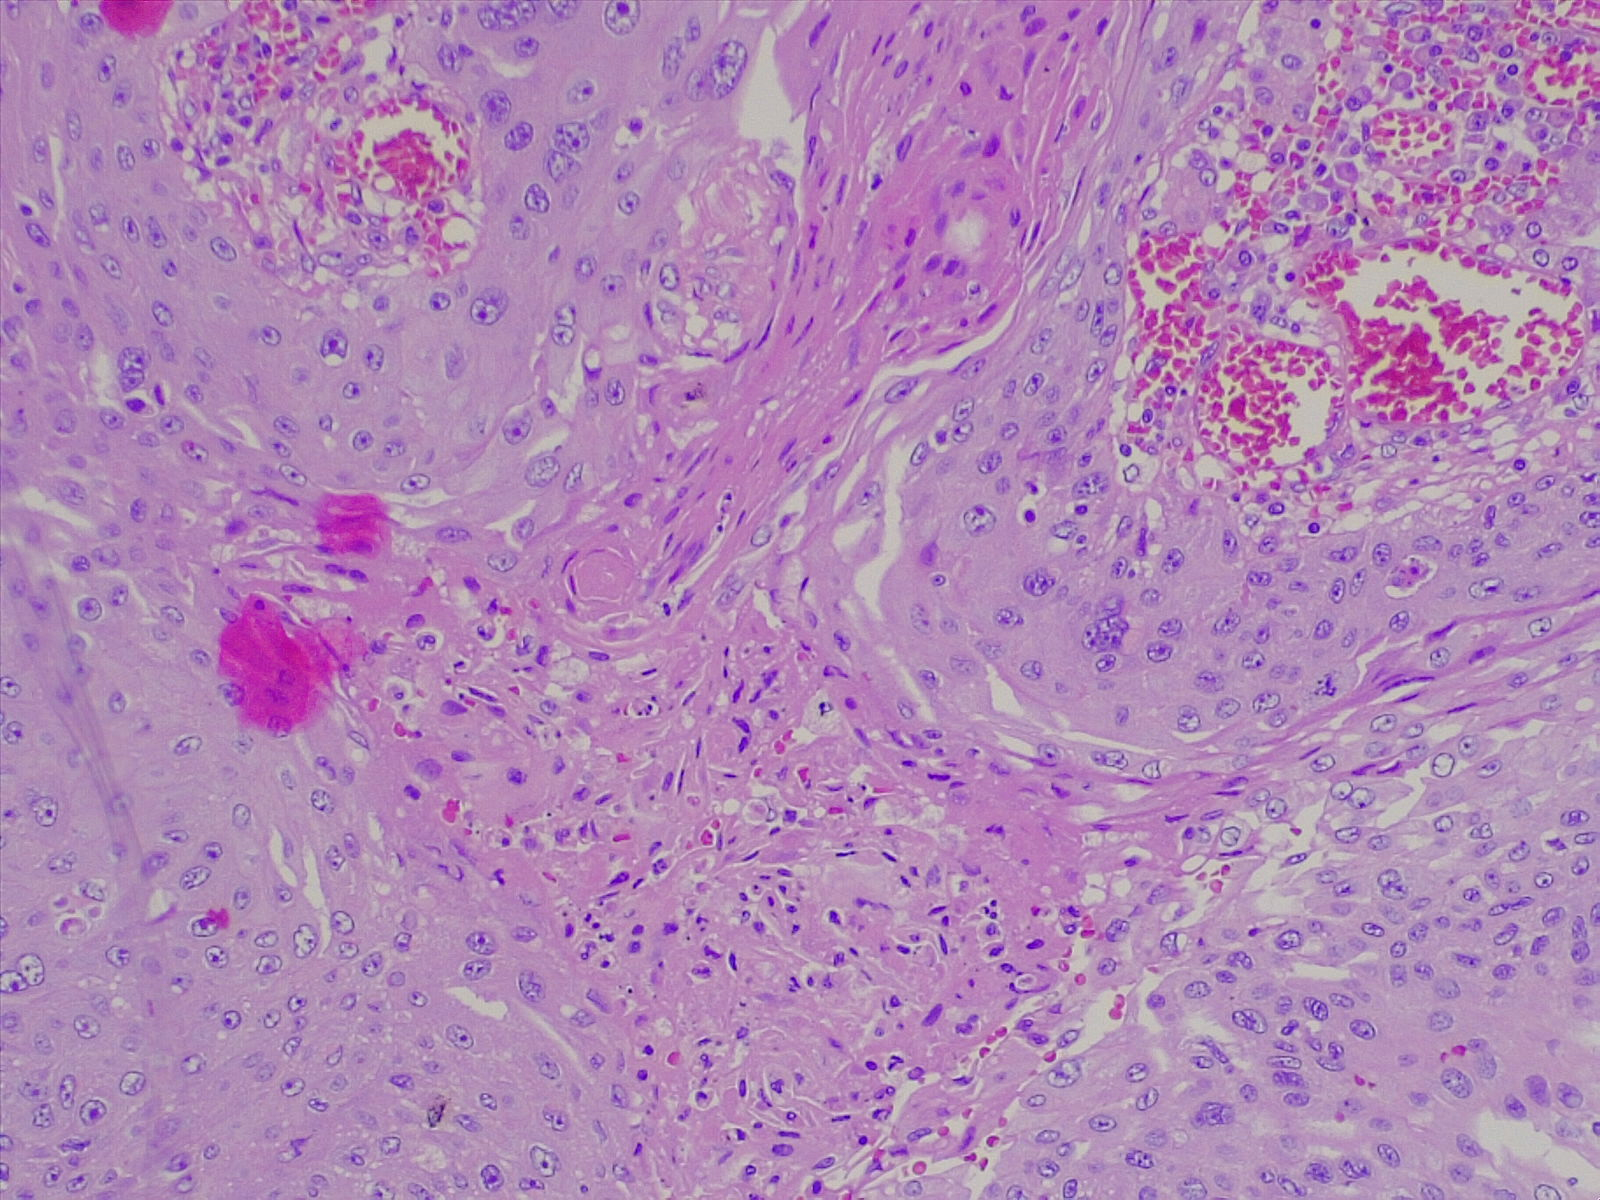
Label: lung squamous cell carcinoma, well differentiated